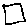
Label: square